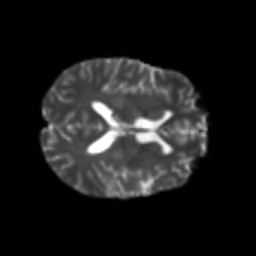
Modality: T2w
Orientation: axial
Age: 23
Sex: female
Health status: healthy
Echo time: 0.074 s